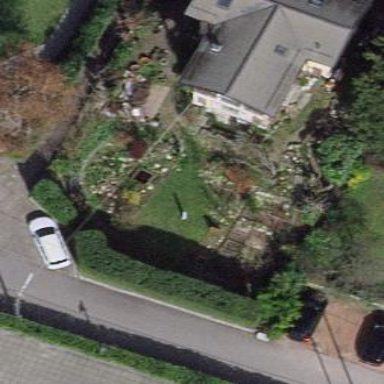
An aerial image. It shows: Garden enclosed by fence.